Question: I've created a checkbox skin for libgdx Scene2d but the problem that there is no space between my checkbox and the text label , here is my code for the checkbox :
'''
final CheckBox vSyncCheckBox = new CheckBox("vSync", skin);
vSyncCheckBox.setChecked(vSync());
vSyncCheckBox.getCells().get(0).size(30, 30);
'''
and in the table layout i tried to use 'spaceRight(10);' but nothing happens :
'''
table.add(vSyncCheckBox).top().expandY().spaceRight(10);
'''
here is the image on what the checkbox looks like for the moment:

Like you can see the checkbox and Vsync are stack together any help on how to provide some space between them ?
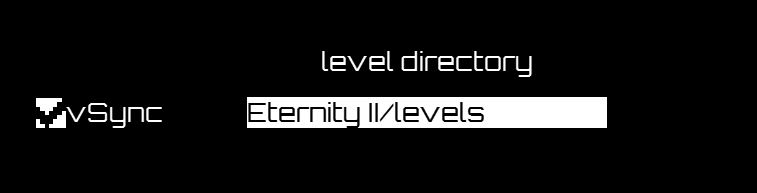
Answer: This is how I solved my similar problem:
'''
table.add(yourButton).padLeft(Distance).OTHER_STUFF;
'''
Next time please refer to <URL> to solve any problems of or relating table layout
If you have any problems in understanding the concept turn on debugging
'''
table.setDebug(true);
'''
If your check box and your label is one single item, you can just simply put some space " vSync" in your declaration of the object instead of "vSync".